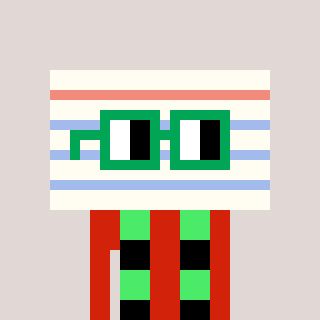
a pixel art character with square green glasses, a empty notebook page-shaped head and a red-colored body on a warm background